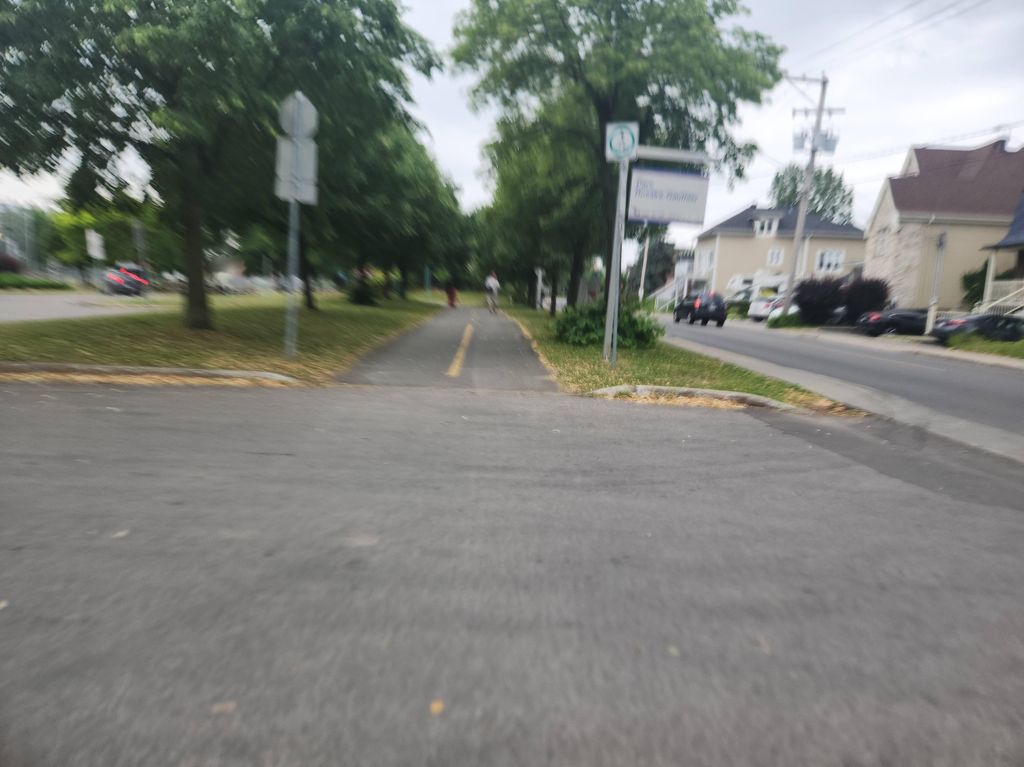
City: montreal